Question: i can't position div like i want. i searched all around internet and i can't find the solution.

1. I want div (dark grey color) position within red square. and my
2. My other target to auto size div (the same one) to fit red square.
Here is my <URL>:
'''
<body>
<div id="functions"></div>
<div id="sidemeniu"></div>
<div id="servers">hi...</div>
</body>
'''
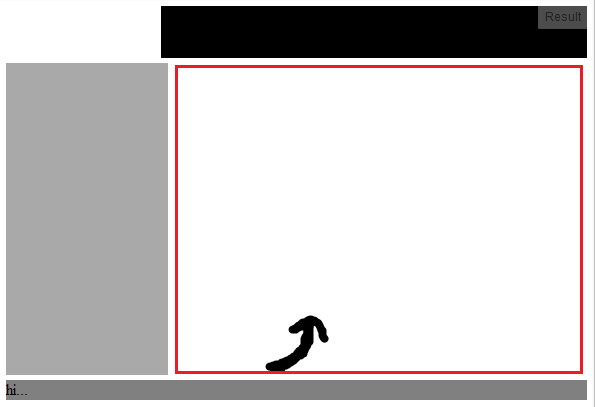
Answer: <URL>
Encapsulated it Inside a Div
## Html
'''
<body>
<div id="functions"></div>
<div>
<div id="sidemeniu"></div>
<div id="servers">hi...</div>
</div>
</body>
'''
## Css
'''
#functions {
height: 40px;
margin-left: 155px;
padding-top: 5px;
padding-right: 4px;
padding-bottom: 7px;
padding-left: 8px;
white-space: nowrap;
background-color: black;
}
#sidemeniu {
width: 20%;
height: 300px;
margin-top: 5px;
padding-top: 5px;
padding-right: 4px;
padding-bottom: 7px;
padding-left: 8px;
display: inline-block;
background-color: darkgray;
float:left;
}
#servers {
background-color: grey;
float:right;
width:78%; // changed width here to accomadate inside the div
height: 300px;
}
'''